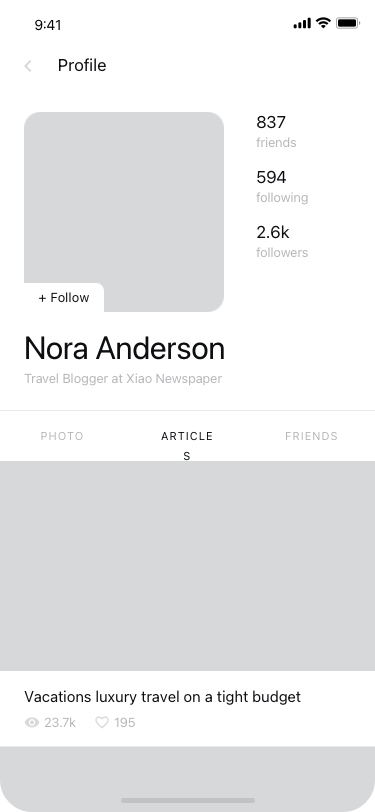
Text in this UI design:
Profile
+ Follow
Nora Anderson
Travel Blogger at Xiao Newspaper
594
2.6k
837
following
followers
friends
Articles
Photos
Friends
Vacations luxury travel on a tight budget
23.7k
195